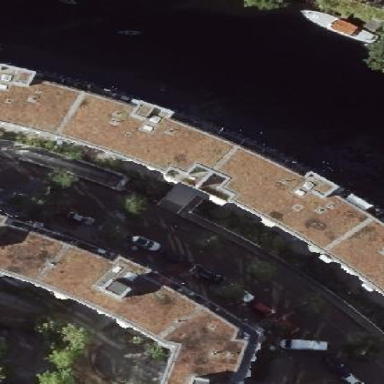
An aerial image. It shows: Residential building with flat roof.